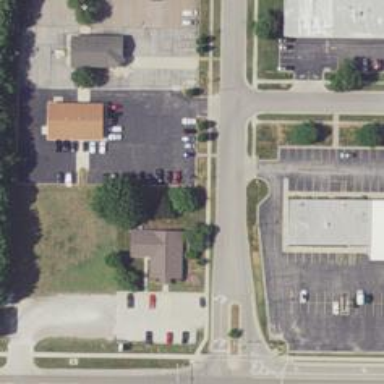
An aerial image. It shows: Residential road with asphalt surface. There is sidewalk on the left side.